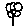
Label: flower